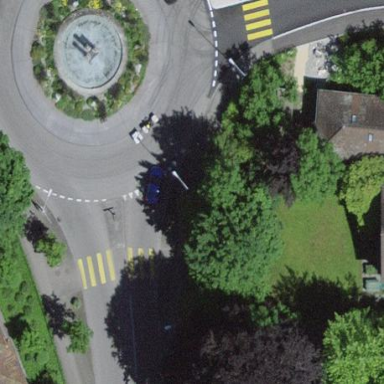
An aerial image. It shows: Secondary road around roundabout.